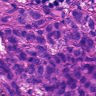
Metastatic tissue present: yes